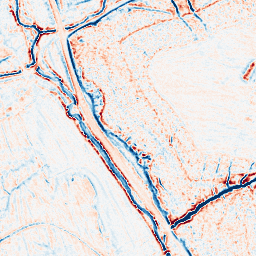
Category: edge_preserving
Decomposition family: bilateral
Decomposition parameters: d: 9
sigma_color: 25
sigma_space: 25
Upsampling method: bspline
Upsampling parameters: scale: 2
Upsampling scale: 2